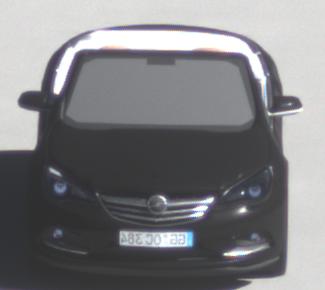
Make: Opel
Model: Cascada 1.4 Turbo
Detailed model: Cascada
Model produced from: 2013/03
Model produced until: 2015/01
Doors: 2
Color: black
Road condition: dry road
Daytime: midday
Contrast: high contrast